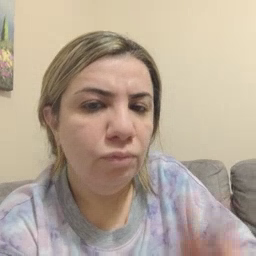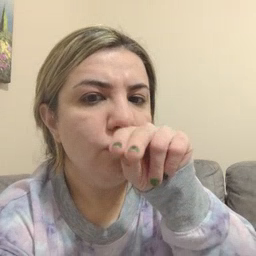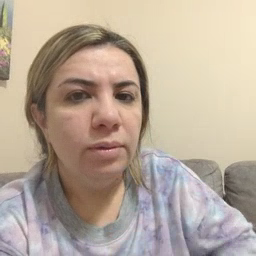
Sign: duck